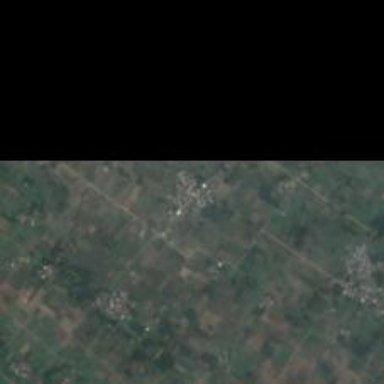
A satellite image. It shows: Small hamlet.